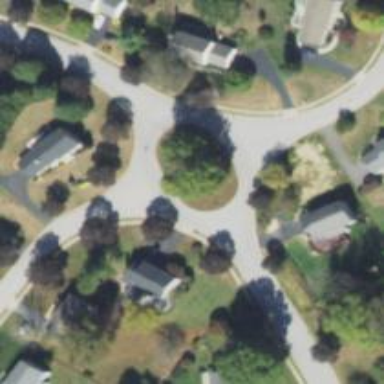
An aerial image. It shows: Residential road with roundabout.